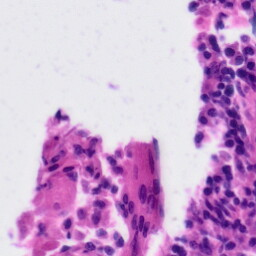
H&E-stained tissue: Tonsil